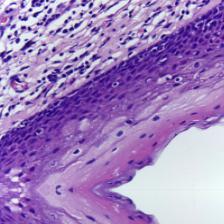
Diagnosis: Normal